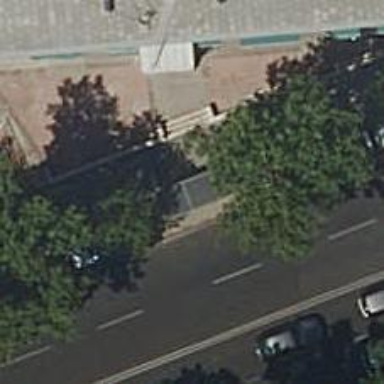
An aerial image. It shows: Bus stop with platform for public transport.